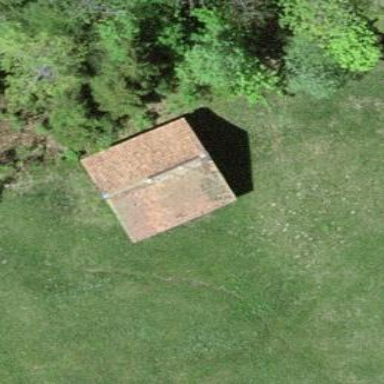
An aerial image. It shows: Shed building.